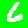
Digit: 6